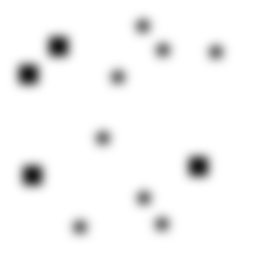
Squares: 4
Triangles: 0
Stars: 8
Total shapes: 12